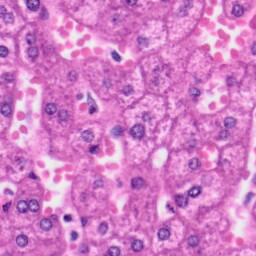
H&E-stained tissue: Liver